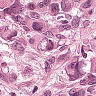
Metastatic tissue present: yes